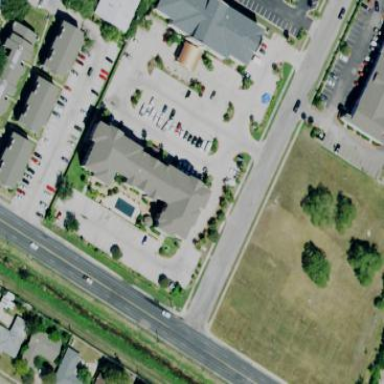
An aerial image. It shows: Hotel building.